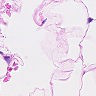
Metastatic tissue present: no